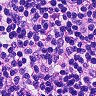
Metastatic tissue present: no